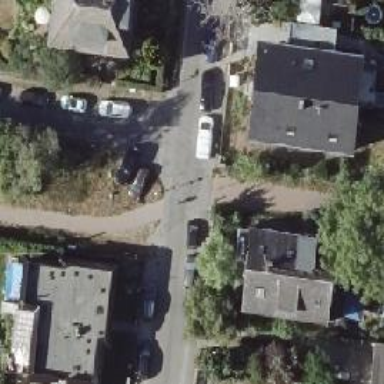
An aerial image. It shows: Residential road with sidewalks on both sides.